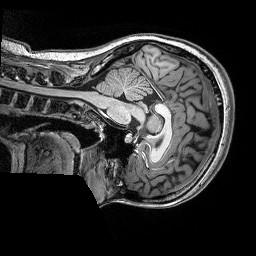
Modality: T1w
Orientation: sagittal
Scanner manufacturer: siemens
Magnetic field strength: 3 T
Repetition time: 2.5 s
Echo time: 0.00343 s